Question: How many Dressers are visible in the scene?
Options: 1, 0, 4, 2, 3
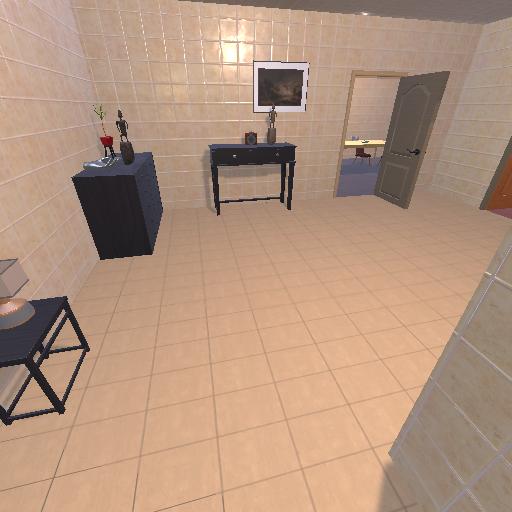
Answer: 1